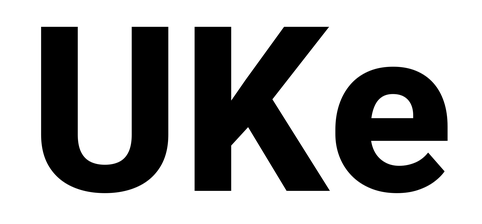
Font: Roboto_ExtraBold